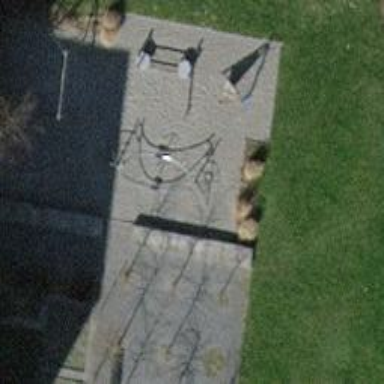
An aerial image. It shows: Playground area for leisure activities on the land.